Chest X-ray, PA view. Patient: 53 years old, sex M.
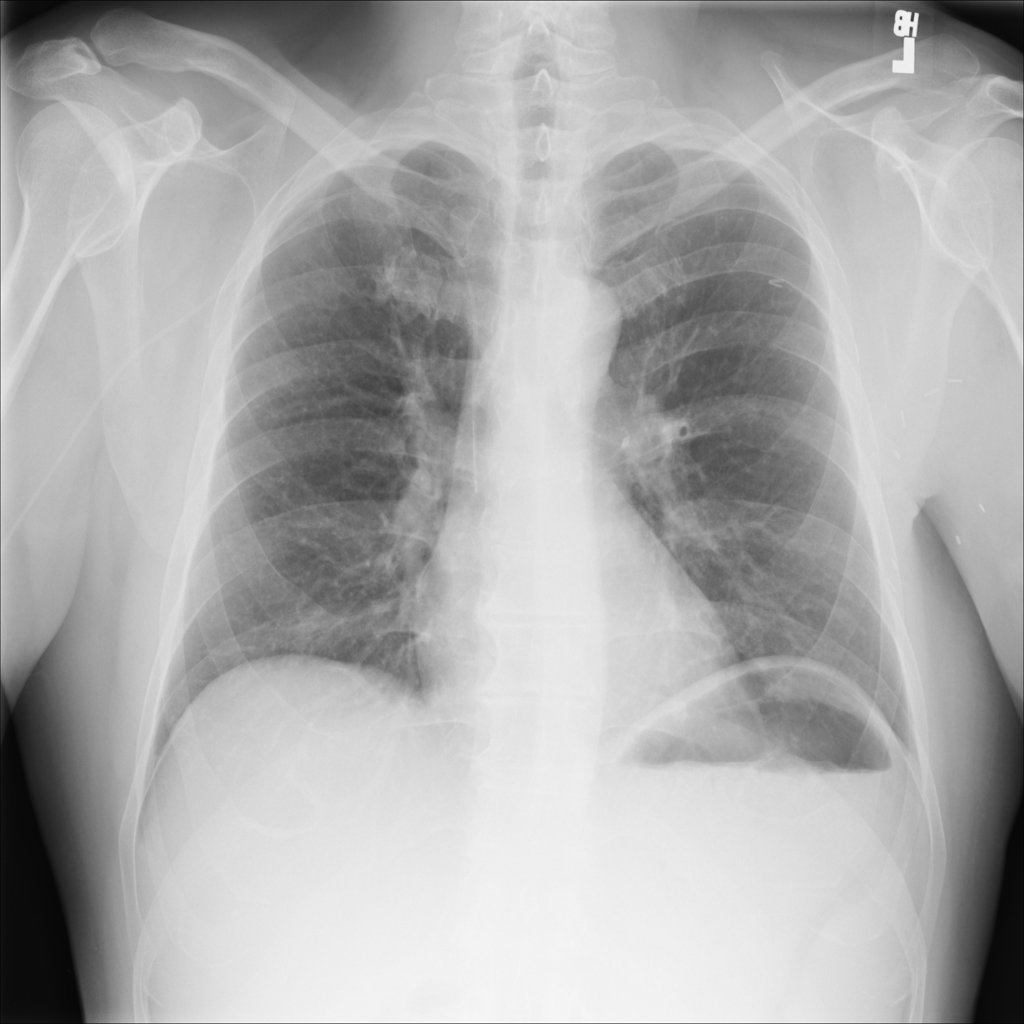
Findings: No Finding